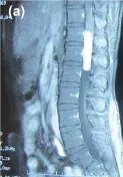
Spinal MRI examination revealed a circular mass in the spinal canal of T12-L2 with unclear boundaries. Signaling within the tumor was not uniform, with hypointensity on T1-weighted images (T1WI).
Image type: radiology (mri)